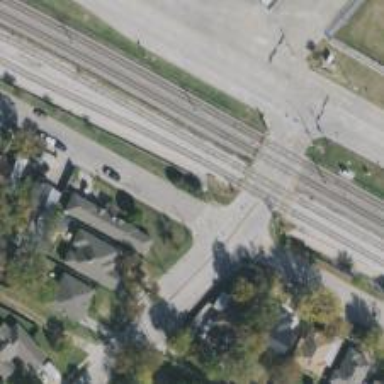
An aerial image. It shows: Crossing for the railway.